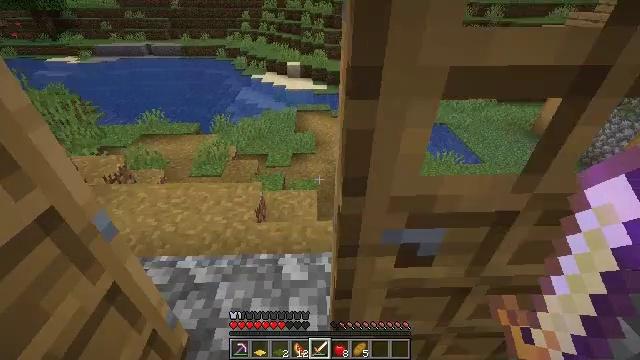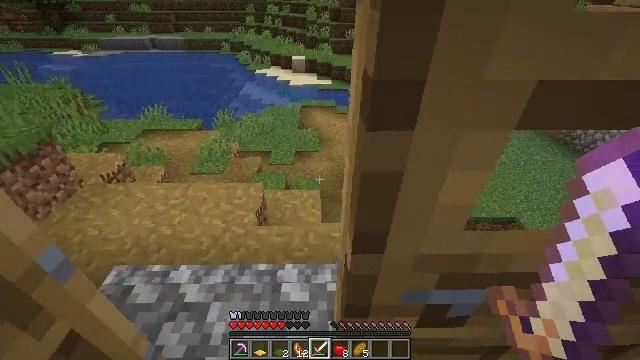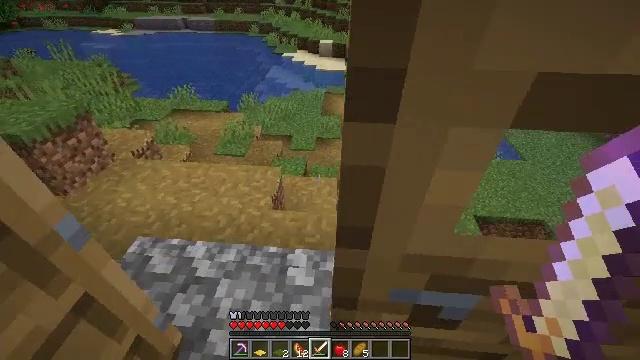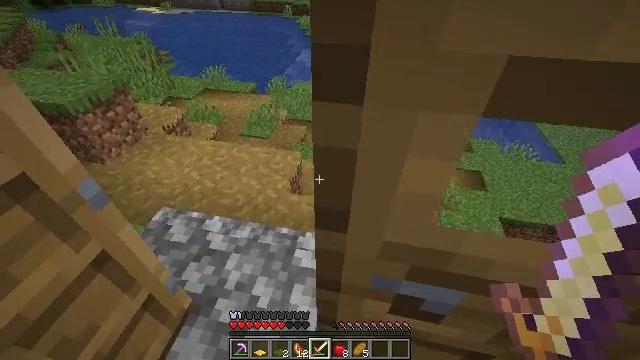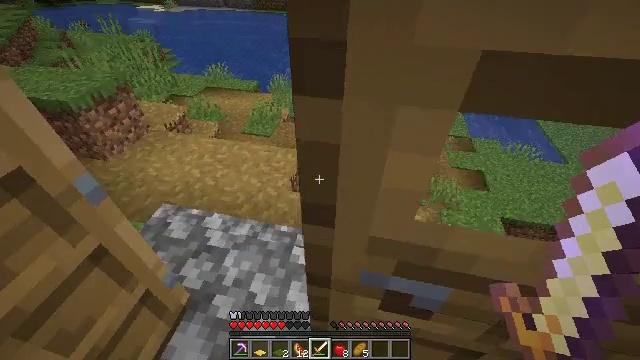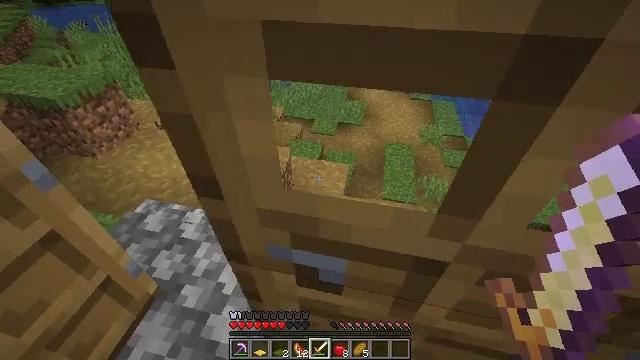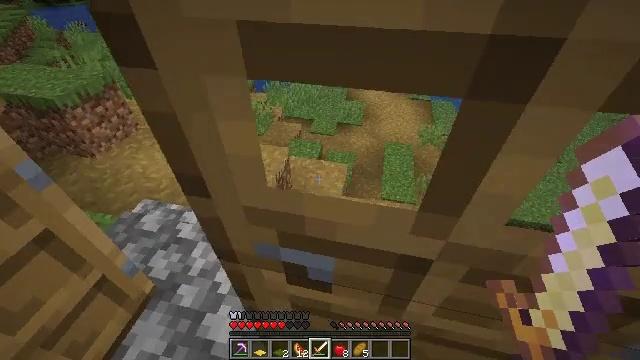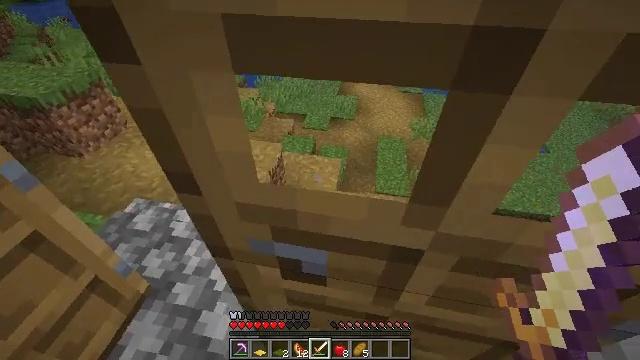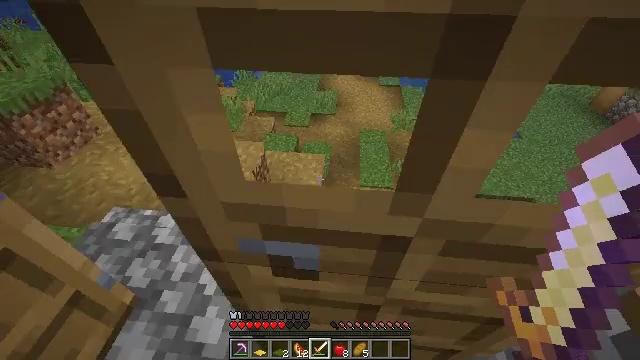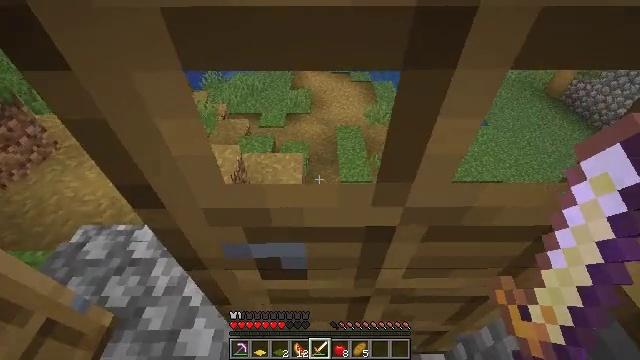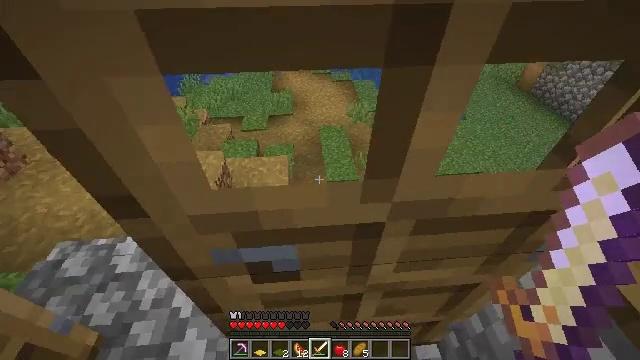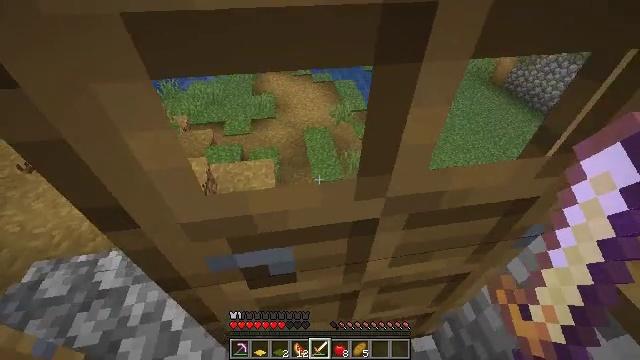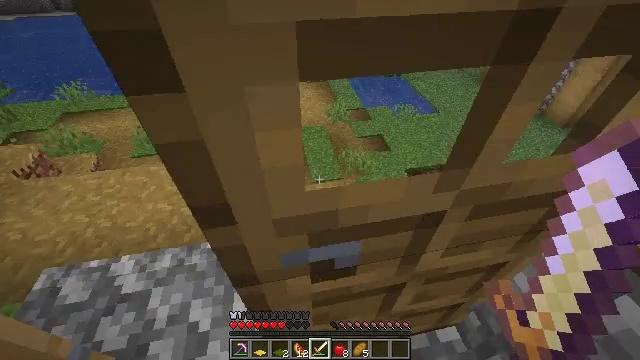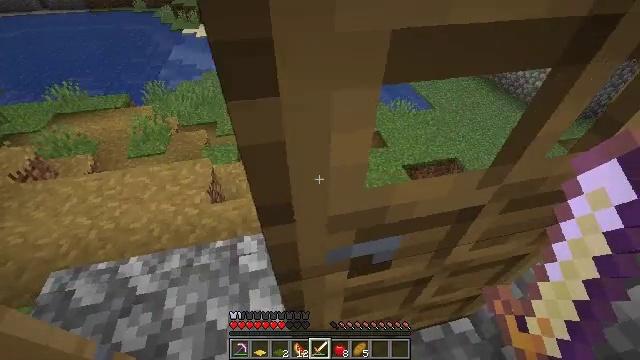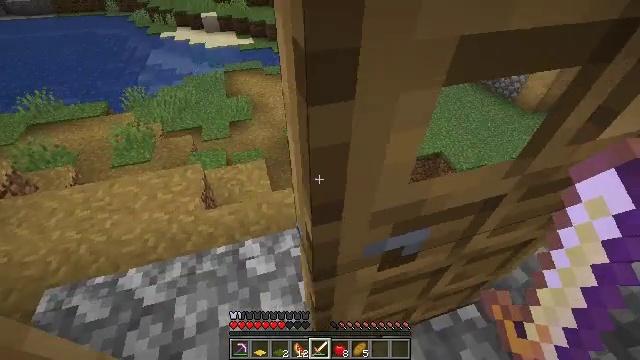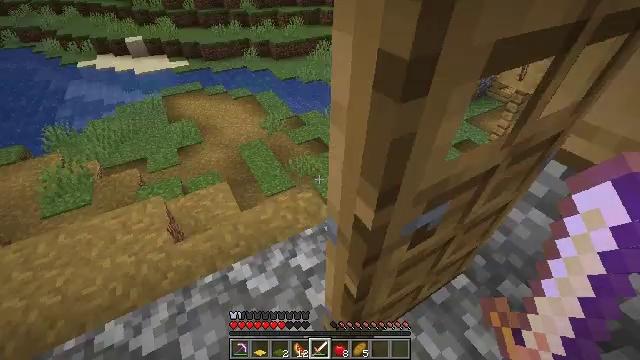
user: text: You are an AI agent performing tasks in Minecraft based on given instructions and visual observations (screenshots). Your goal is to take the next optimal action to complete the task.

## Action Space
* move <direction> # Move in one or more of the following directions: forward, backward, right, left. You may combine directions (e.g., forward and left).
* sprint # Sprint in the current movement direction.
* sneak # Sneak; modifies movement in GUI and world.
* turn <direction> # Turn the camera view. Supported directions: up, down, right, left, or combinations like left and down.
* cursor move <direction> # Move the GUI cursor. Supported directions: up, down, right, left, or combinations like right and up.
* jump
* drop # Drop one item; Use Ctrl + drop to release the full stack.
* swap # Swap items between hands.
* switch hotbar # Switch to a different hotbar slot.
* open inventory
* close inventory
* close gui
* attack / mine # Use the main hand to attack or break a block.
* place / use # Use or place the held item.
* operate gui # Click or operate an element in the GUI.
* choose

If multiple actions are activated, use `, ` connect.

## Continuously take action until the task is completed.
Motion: motion action
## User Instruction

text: Excavate some diorite.
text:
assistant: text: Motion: move forward, turn left and down
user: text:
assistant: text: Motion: move forward and move right, turn left and down
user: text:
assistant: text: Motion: move forward and move right, turn left and down
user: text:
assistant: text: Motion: move forward and move right
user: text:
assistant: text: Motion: move forward and move right
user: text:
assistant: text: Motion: move forward
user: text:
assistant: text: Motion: move forward, turn right and down
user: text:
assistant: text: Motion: turn right
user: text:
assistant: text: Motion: turn right
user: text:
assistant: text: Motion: turn right
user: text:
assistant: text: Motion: move left, turn right
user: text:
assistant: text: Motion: move left, turn right
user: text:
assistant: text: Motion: move left, turn right
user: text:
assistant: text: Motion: move left, turn right
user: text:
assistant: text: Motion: move left, turn right and up
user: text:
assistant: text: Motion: move left, turn right and up
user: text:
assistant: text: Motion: move left, turn right and up
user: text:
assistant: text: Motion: move left, turn right and up
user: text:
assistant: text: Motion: turn right and down
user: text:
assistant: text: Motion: turn right
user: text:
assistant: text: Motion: turn right
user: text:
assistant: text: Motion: turn right and down
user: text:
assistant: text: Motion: no_op
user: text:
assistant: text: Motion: no_op
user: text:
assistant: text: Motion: no_op
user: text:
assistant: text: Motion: no_op
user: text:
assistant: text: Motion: turn left and down
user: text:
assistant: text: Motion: turn left and down
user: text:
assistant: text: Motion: turn left and down
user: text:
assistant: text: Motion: turn left and up